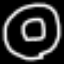
Label: donut